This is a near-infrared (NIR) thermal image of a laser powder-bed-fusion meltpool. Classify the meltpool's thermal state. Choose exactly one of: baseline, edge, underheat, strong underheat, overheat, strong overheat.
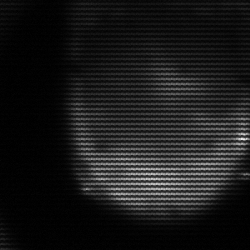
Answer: edge